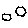
Label: hexagon